The trace is the raw vibration amplitude of a rotating bearing as a function of time. Classify the bearing condition as one of: normal, inner_race, outer_race, ball.
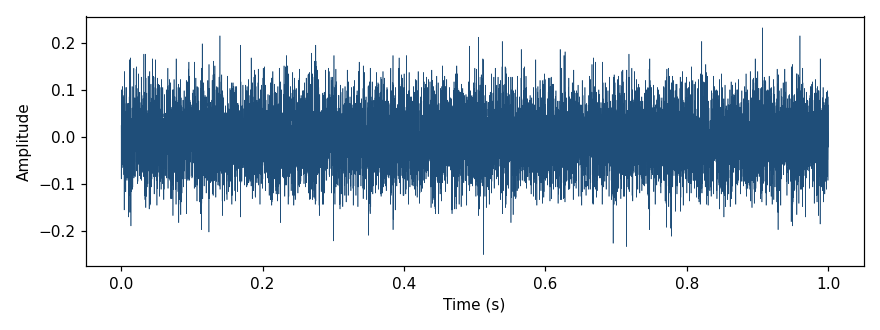
Answer: normal